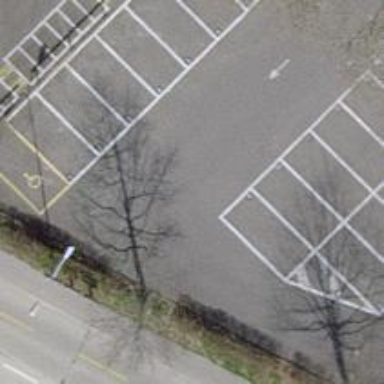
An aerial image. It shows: Asphalt parking aisle off service road.